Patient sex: M
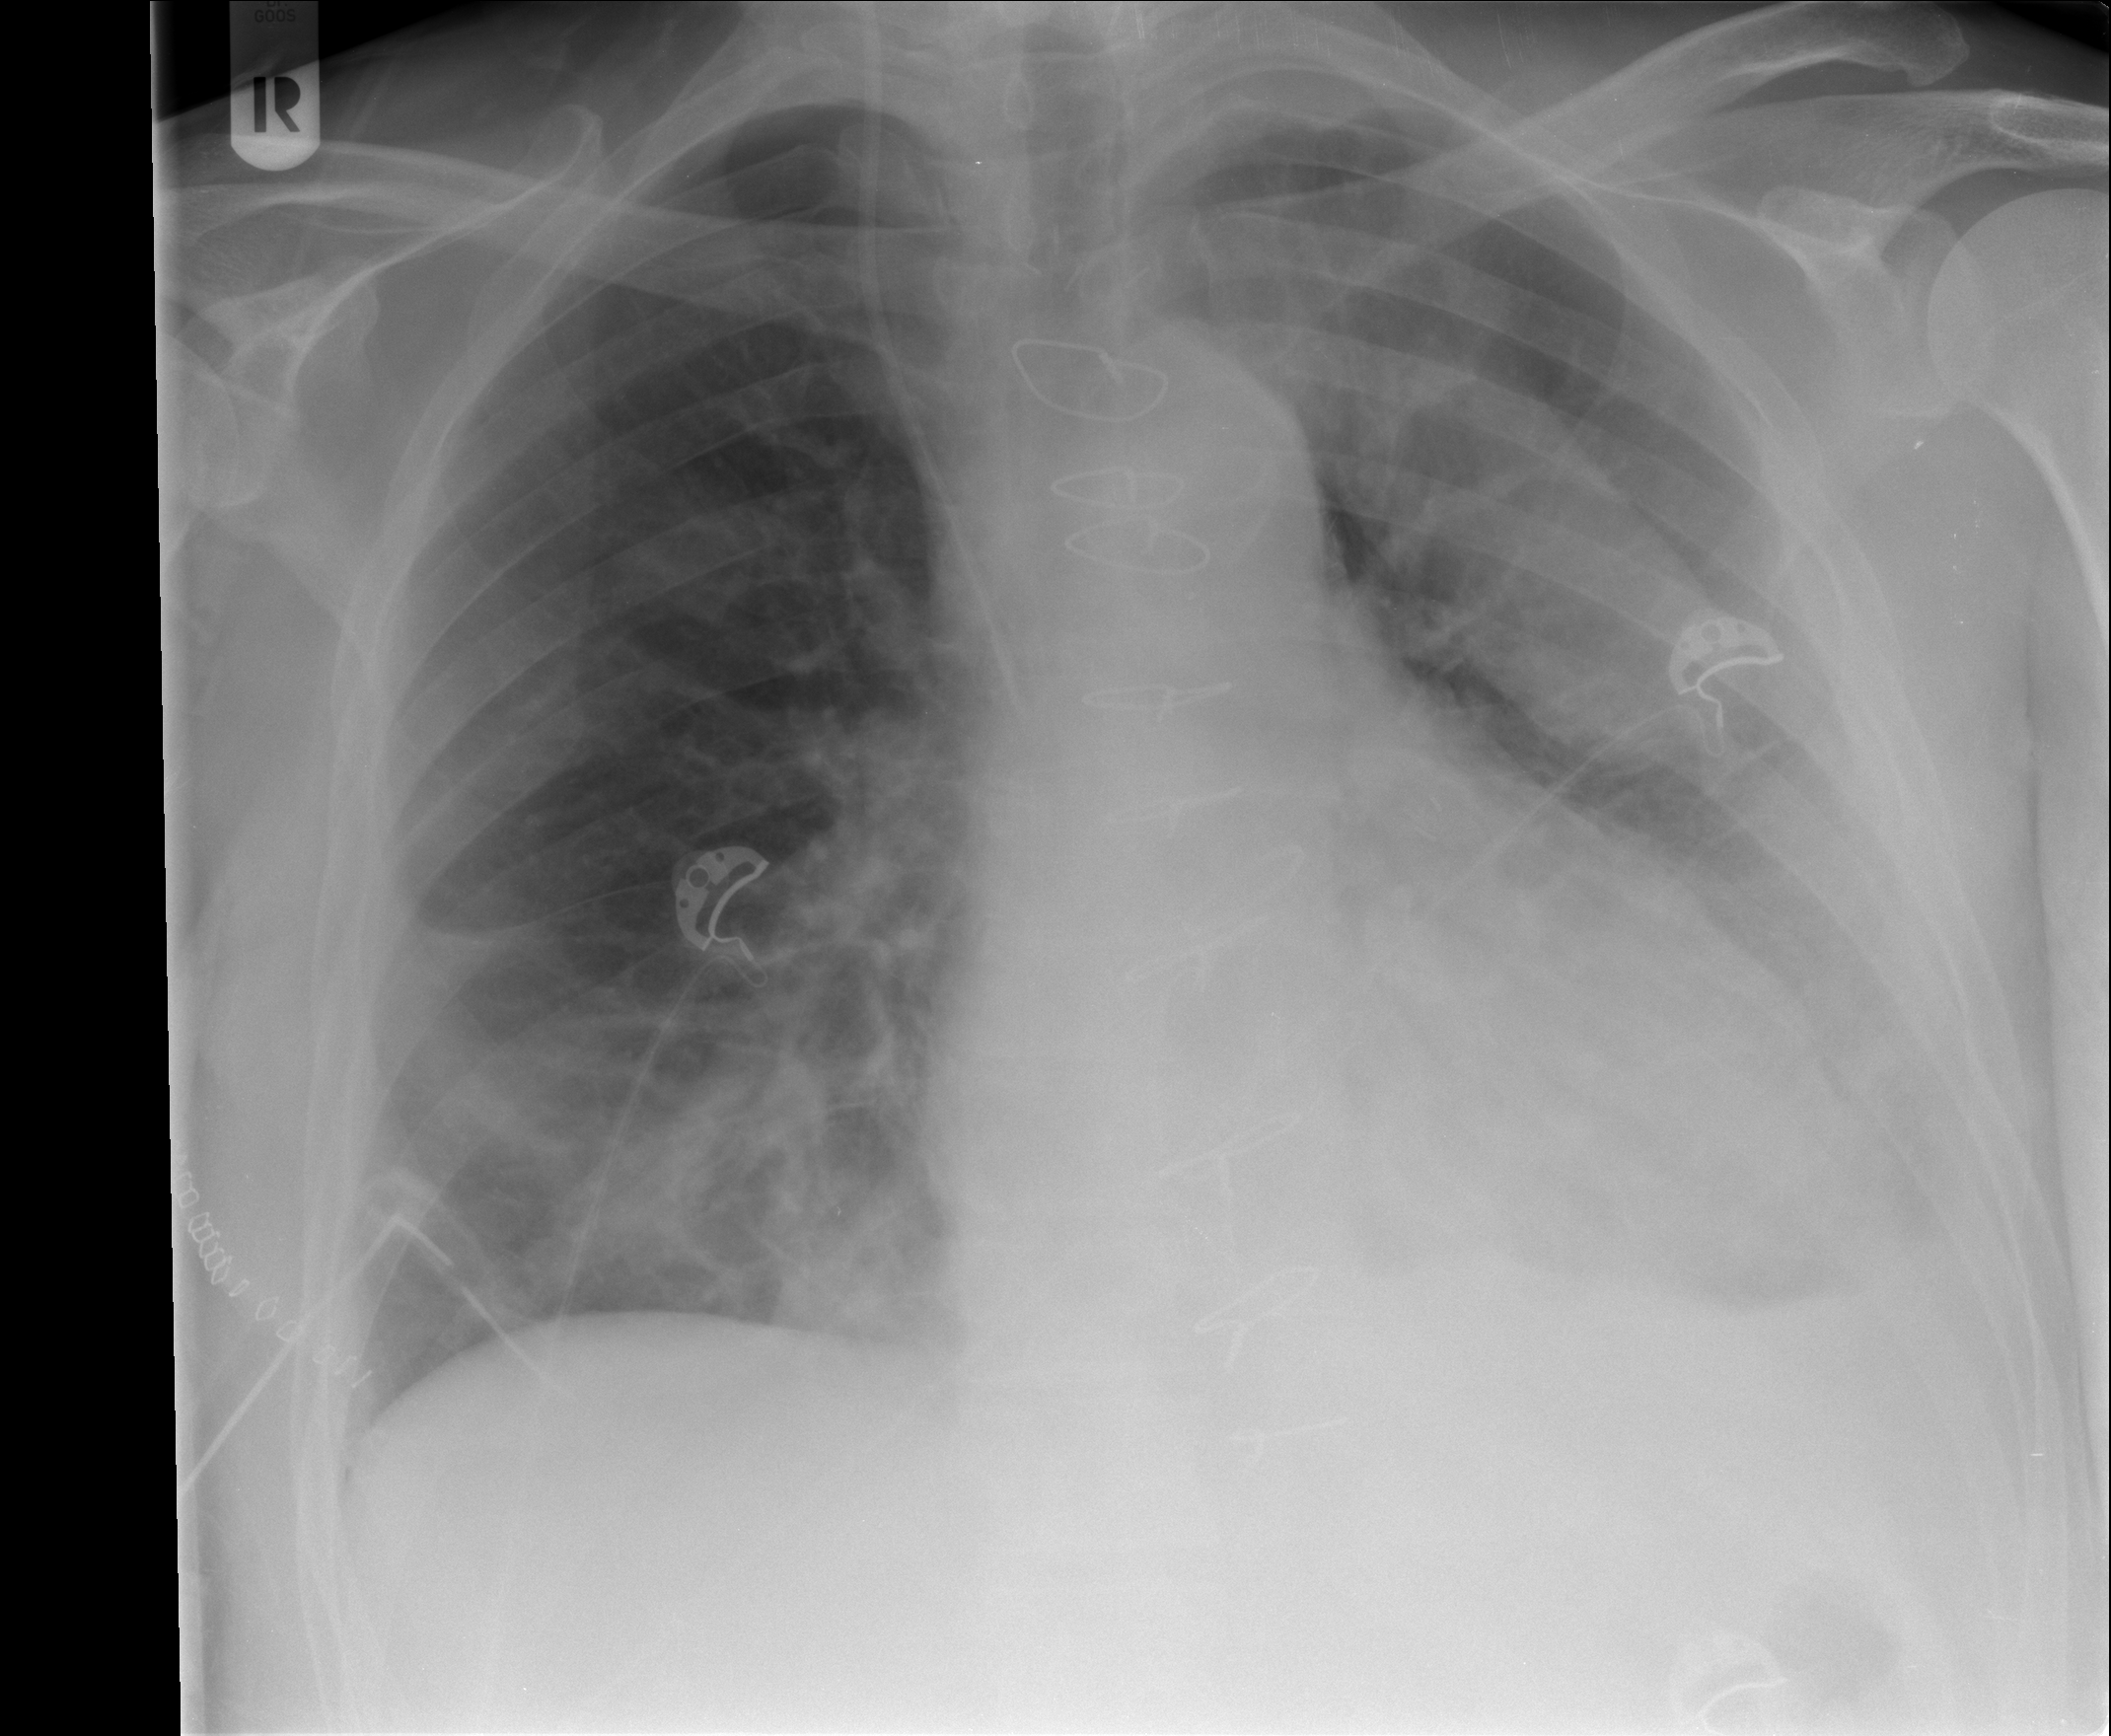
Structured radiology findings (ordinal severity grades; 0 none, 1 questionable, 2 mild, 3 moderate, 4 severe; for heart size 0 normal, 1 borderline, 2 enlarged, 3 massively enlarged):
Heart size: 0
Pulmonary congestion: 0
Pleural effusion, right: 0
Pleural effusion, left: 2
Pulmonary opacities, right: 2
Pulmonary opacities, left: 0
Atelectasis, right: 0
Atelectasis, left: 2